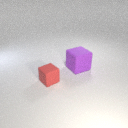
small red rubber cube in front of large purple rubber cube